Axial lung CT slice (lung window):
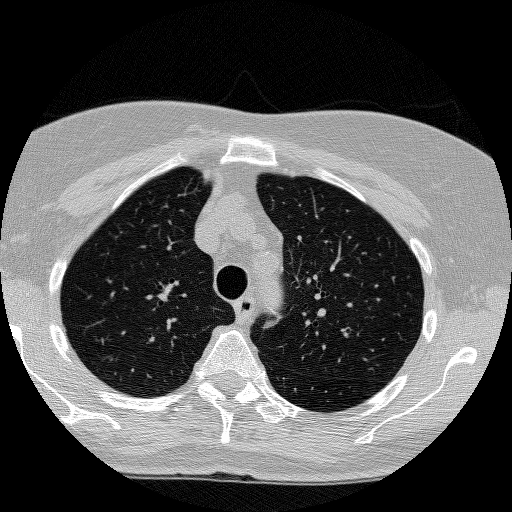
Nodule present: no